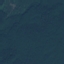
Label: Forest